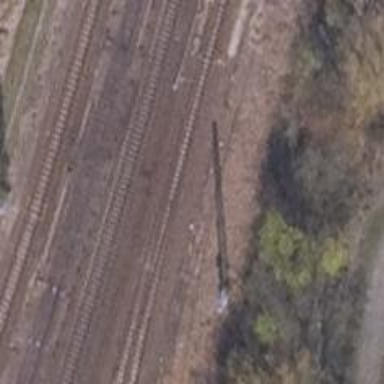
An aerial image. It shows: Railway switch.